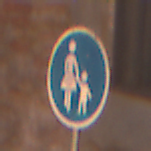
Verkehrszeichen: Gehweg
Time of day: MorningAfternoon
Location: Outdoor (Urban)
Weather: Clear
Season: NotSpecified
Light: Natural